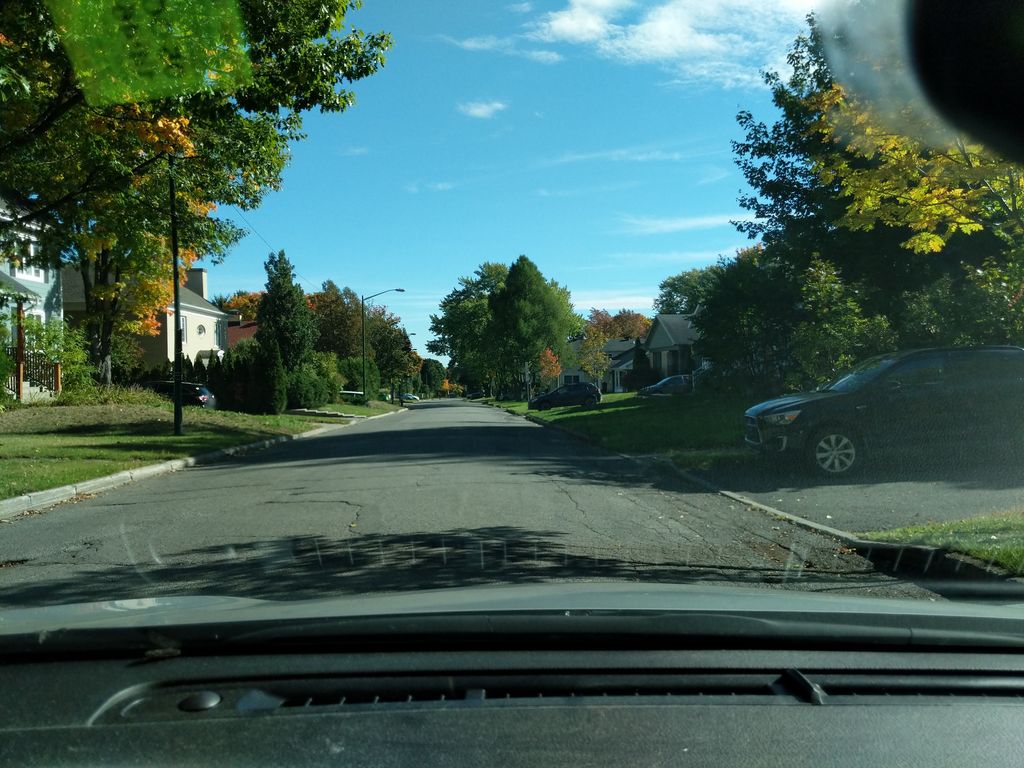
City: quebec_city